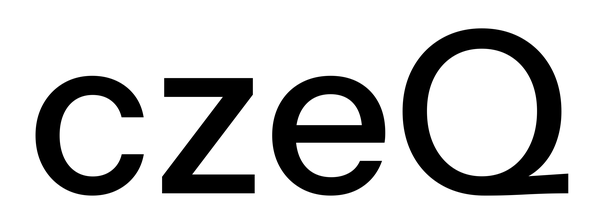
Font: InstrumentSans_Medium